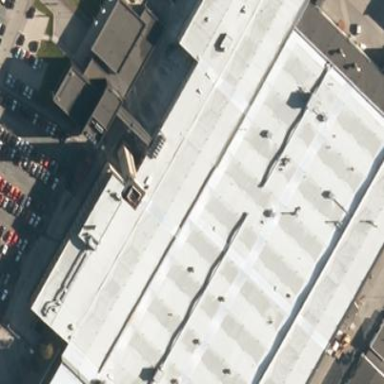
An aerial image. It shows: Manufacturing building.